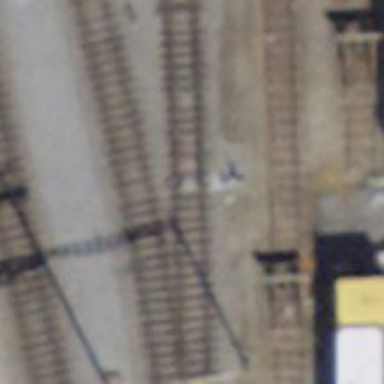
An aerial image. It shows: Railway yard with one track. The railway is electrified with contact line.